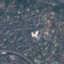
Label: Residential